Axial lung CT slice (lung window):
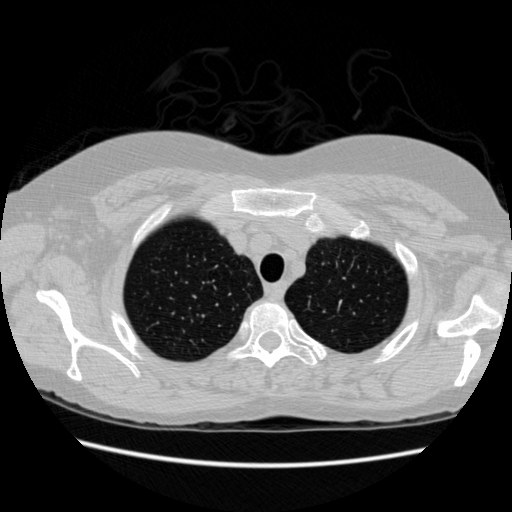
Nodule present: no